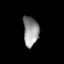
Tissue: lung
Cell type: Myeloid cells
Senescence score: 0.6002
Nuclear area (px): 444
Mean DAPI intensity: 149.667